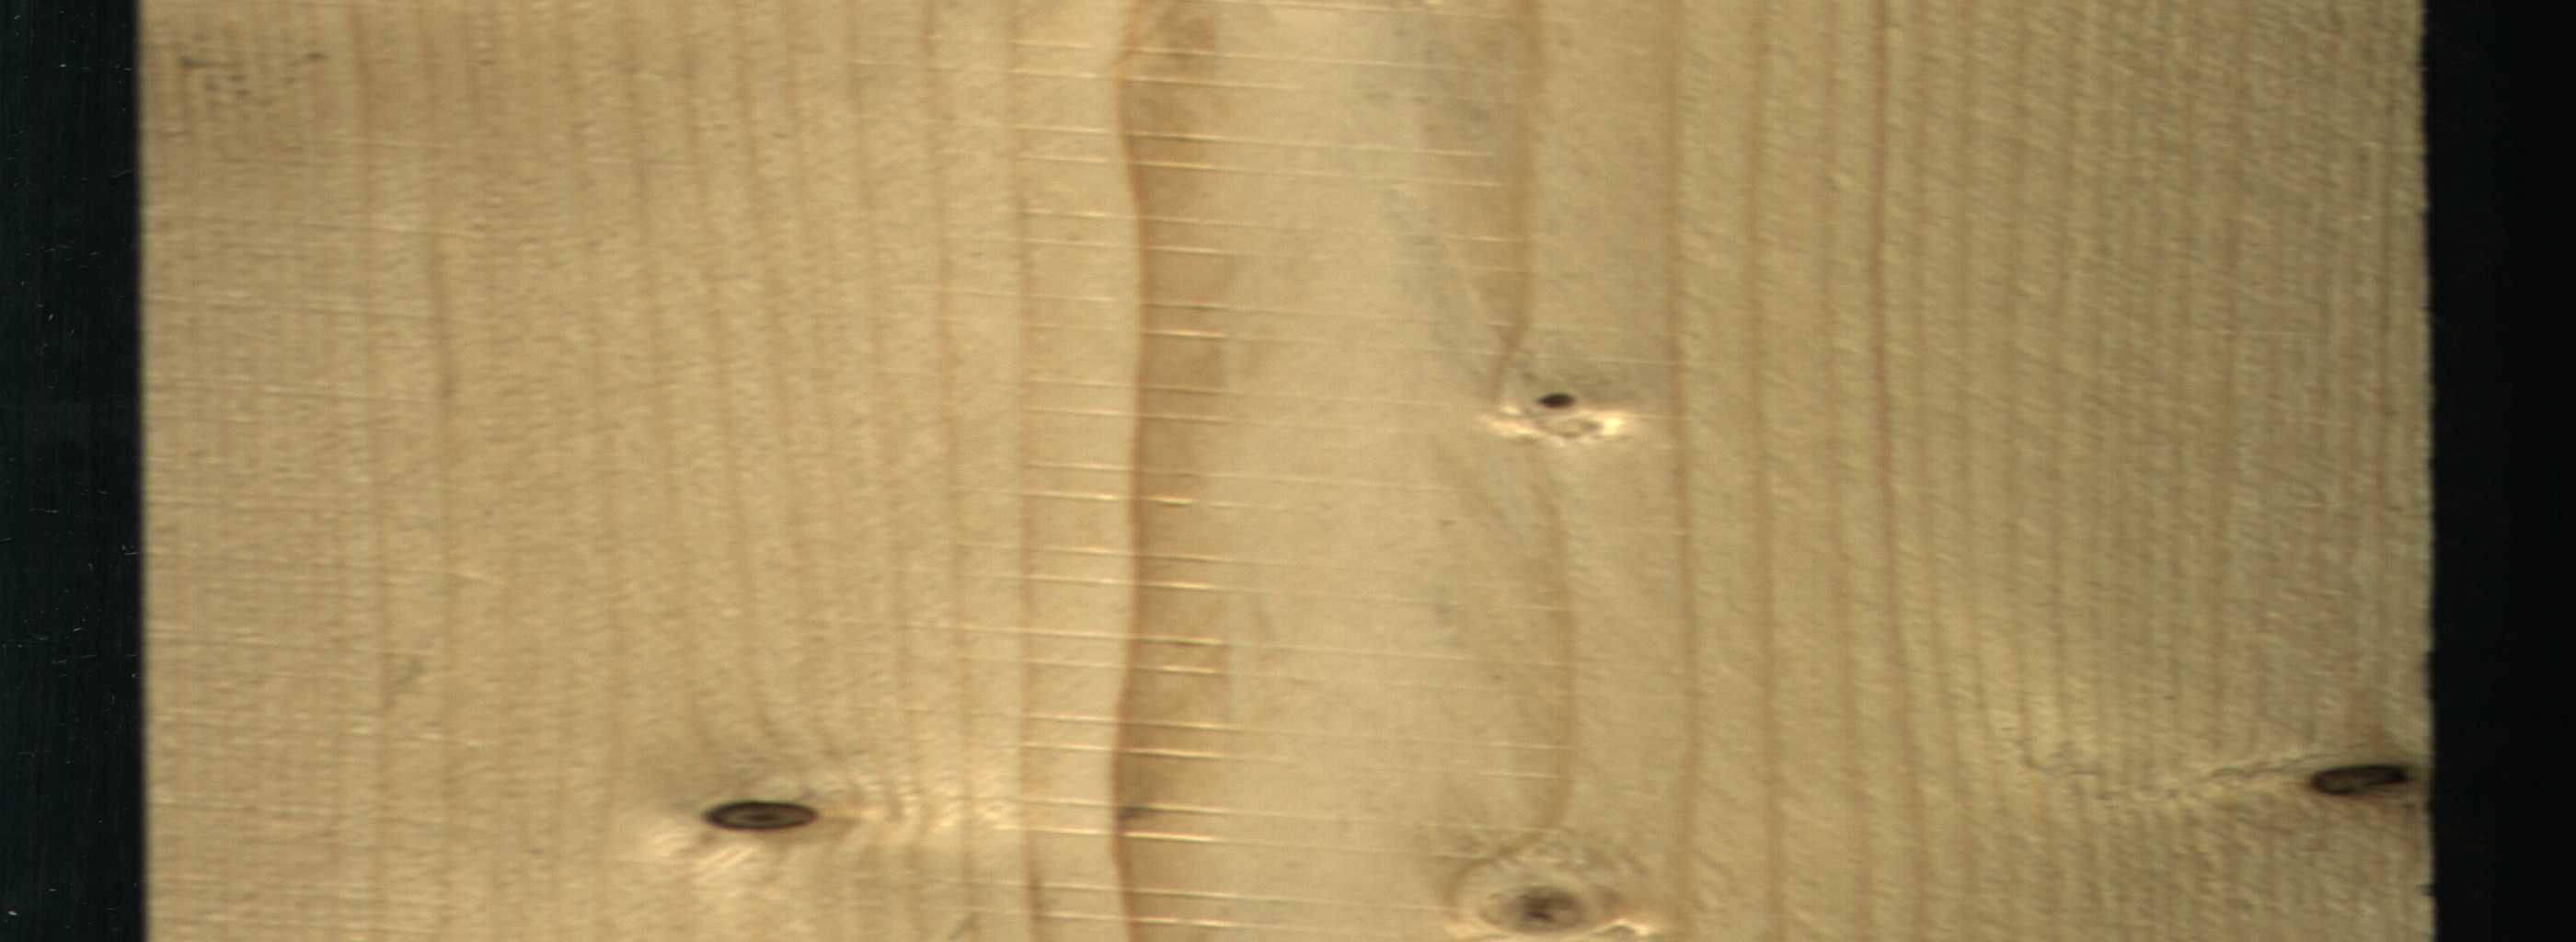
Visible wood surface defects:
Dead_Knot
Dead_Knot
Dead_Knot
Live_Knot